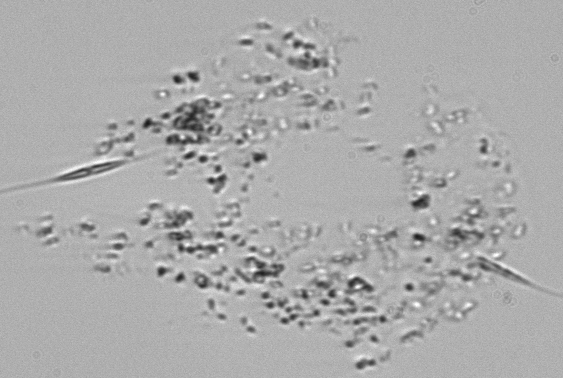
Label: Phaeocystis